Field crop: tomato
Growth stage: 1
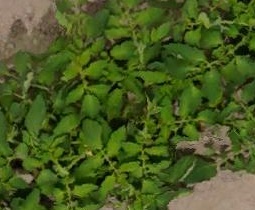
Species: tomato